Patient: sex F, age 27
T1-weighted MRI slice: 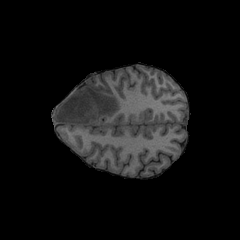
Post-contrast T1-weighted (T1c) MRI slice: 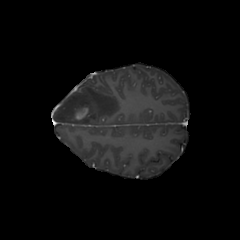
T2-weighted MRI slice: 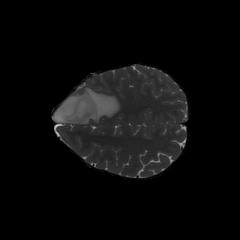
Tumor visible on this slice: yes
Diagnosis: Astrocytoma, IDH-mutant
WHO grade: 4